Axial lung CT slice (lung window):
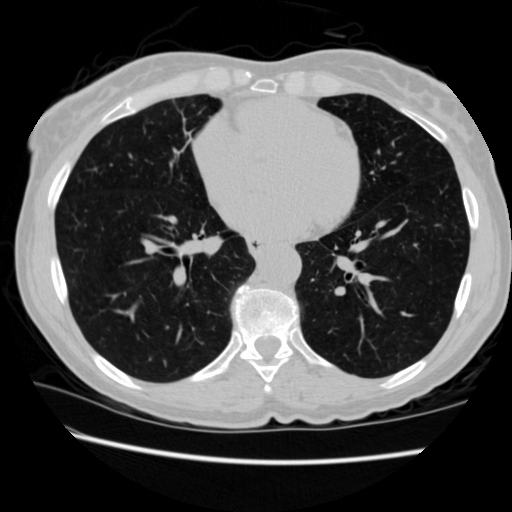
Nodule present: no